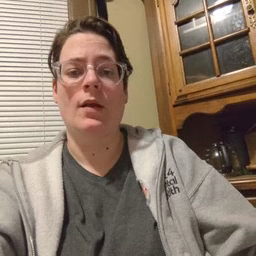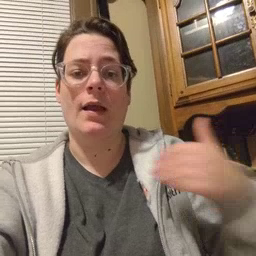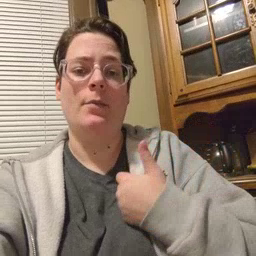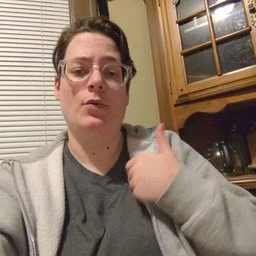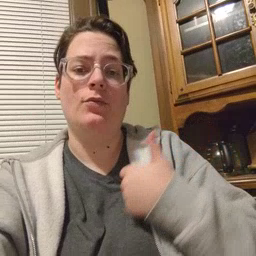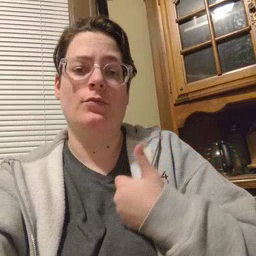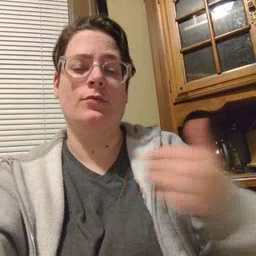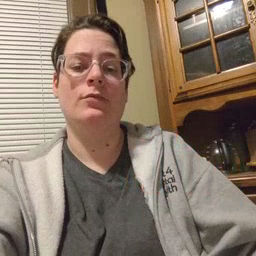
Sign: animal